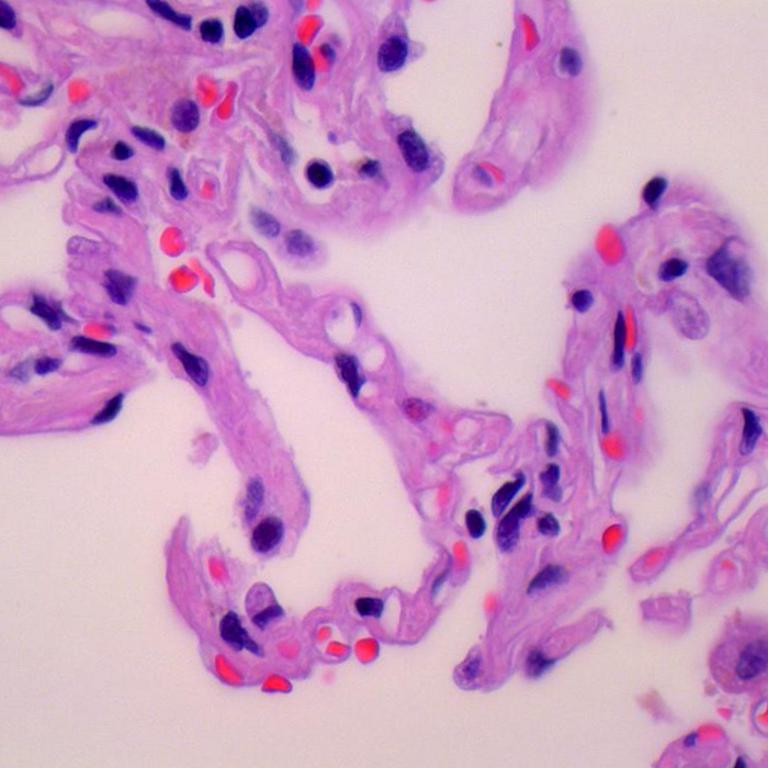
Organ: lung
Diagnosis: benign